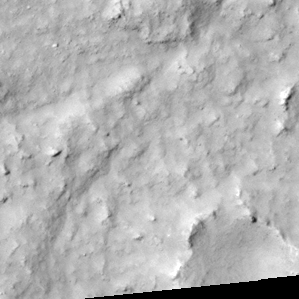
Label: non_frost